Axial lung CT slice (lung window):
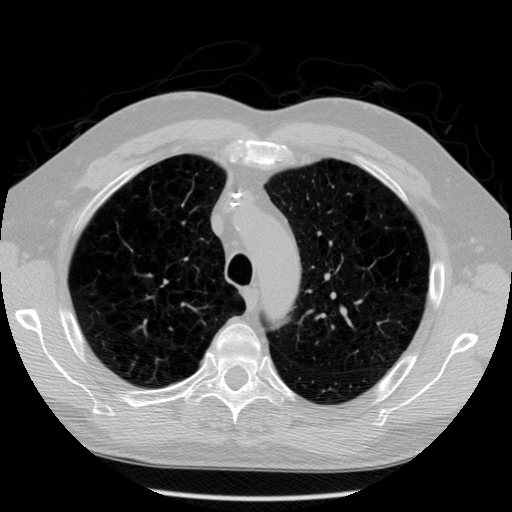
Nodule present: no